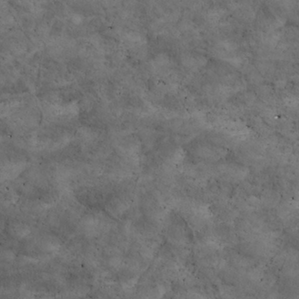
Label: non_frost